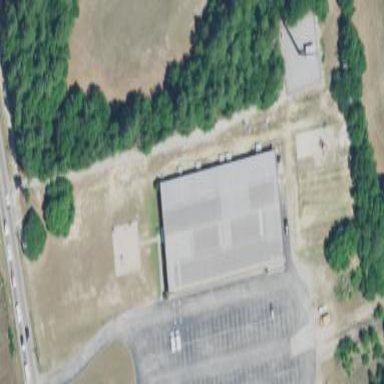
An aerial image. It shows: Building used for roller skating.